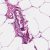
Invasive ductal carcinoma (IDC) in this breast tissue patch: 0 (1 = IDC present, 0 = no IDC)